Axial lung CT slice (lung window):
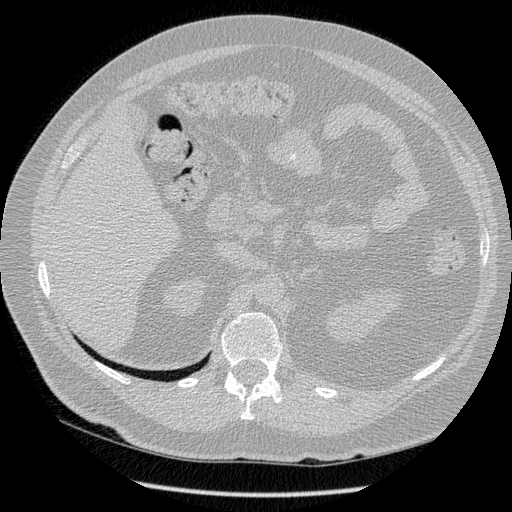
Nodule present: no